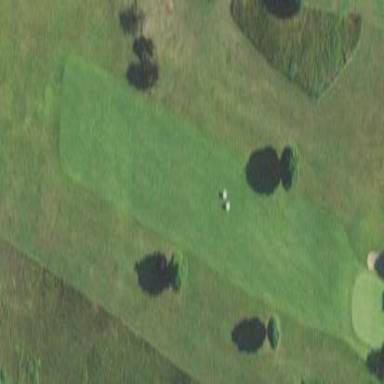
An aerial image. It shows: Lush grass fairway on golf course.